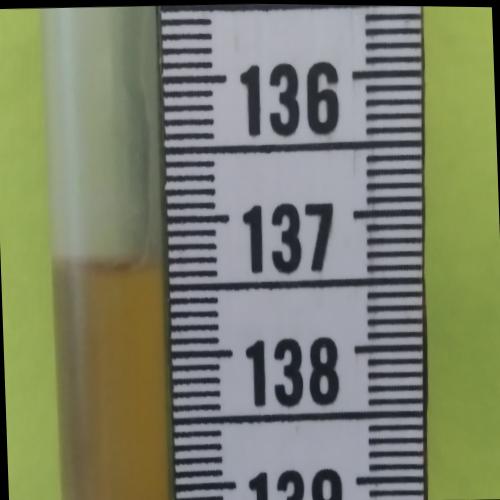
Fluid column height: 137.3 cm